Question: I have these tables :

I have an array like 'cat1,cat2,cat3,cat4' that want passed to sql server stored procedure. then check that them exist in PaperKeywors's table or not .
If yes, insert 'PKeyID' of theme and 'PID' (for example PID=1) to 'PaperTag' and if no return them.
I know i must using TVP , and wrote these code in sql :
'''
CREATE TYPE PaperKeywordsType AS TABLE
( PKeyword nvarchar(200) ,PKeyID int )
'''
And :
'''
Create PROCEDURE [dbo].[InsertPaperTag]
(@dt AS PaperKeywordsType READONLY , @PID int)
AS
BEGIN
SET NOCOUNT ON;
INSERT dbo.PaperTags(PID,PKeyID)
SELECT @PID,PaperKeywords.PKeyID FROM @dt tvp
inner join PaperKeywords on PaperKeywords.PKeyword = tvp.PKeyword
END
'''
But it's not work for me. why?
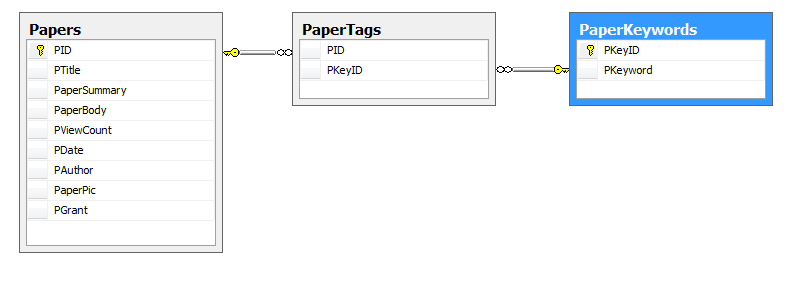
Answer: From C# you need to create a DataTable with the values and pass that to the stored procedure. See this <URL> for a few examples.